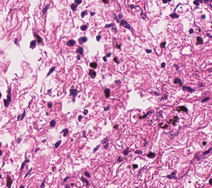
Tumor epithelial tissue: no
Tumor-associated stroma tissue: yes
Normal tissue: no